Question: I am trying to calculate the Cumulative Purchases by YTD. The first step is to rank the items by Cost Amount, but when I try to rank by the [_YTD Cost] measure, the numbers I get do not make sense (skipped numbers, duplicated).
[]
I had 3 slicers: Month, Year and to select Month/YTD measures. Since with the Month calculation I have no problems, I removed the interaction with the Month/YTD slicer and I placed only YTD measures on the table:
'''
Total Purchase Cost = SUM ( Purchases[Amount] )
_YTD Cost = TOTALYTD([Total Purchase Cost], 'dim-calendar'[Date])
_RANK YTD = RANKX(ALLSELECTED(Purchases), [_YTD Cost])
'''
Notes:
1. I pulled the item from the Item table
2. The Purchase table is linked to the Date table by Purchase Date
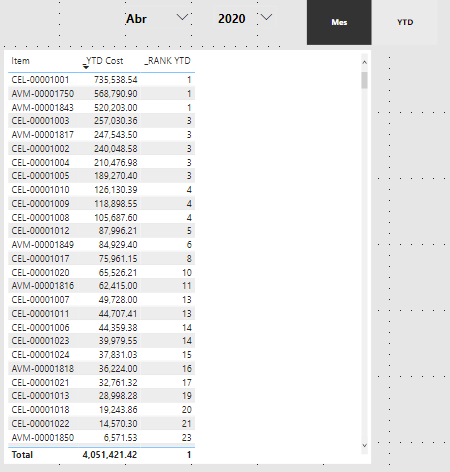
Answer: Not 100 % sure on your data model, but try changing your RANKX(ALLSELECTED(***) to reference the Item-column. Like this:
'''
RANKX(ALLSELECTED('Item'[Item]), [_YTD Cost])
'''